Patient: sex F, age 43
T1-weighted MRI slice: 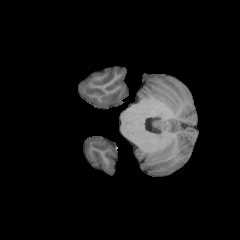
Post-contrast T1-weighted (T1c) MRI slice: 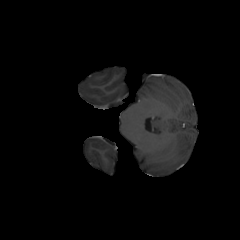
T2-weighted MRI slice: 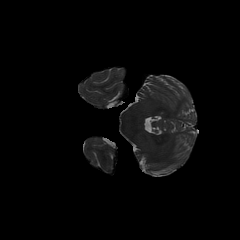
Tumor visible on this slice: no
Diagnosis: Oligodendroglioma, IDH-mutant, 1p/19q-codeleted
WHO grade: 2